Question: I'm trying to put two views on my Activity, but I just need show them when the Keyboard is open. How can I do that?
I was looking for a tutorial or something but I find more about iOS than Android. Also I put a toolbar as the last one element on my layout, but it doesn't work. I would like to know if exists something like "android:above_keyboard"... I don't know.
Thanks.
Edid to add an example:

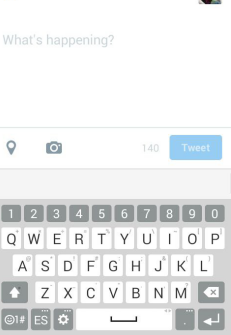
Answer: You must implement a listener to catch when thekeyboard hides or shows:
'''
@Override
public void onConfigurationChanged(Configuration newConfig) {
super.onConfigurationChanged(newConfig);
// Checks whether a hardware keyboard is available
if (newConfig.hardKeyboardHidden == Configuration.HARDKEYBOARDHIDDEN_NO) {
Log.d(getClass().getName(), "KEYBOARD VISIBLE");
yourView.setVisible(yourView.VISIBLE);
} else if (newConfig.hardKeyboardHidden == Configuration.HARDKEYBOARDHIDDEN_YES) {
Log.d(getClass().getName(), "KEYBOARD HIDDEN");
yourView.setVisible(yourView.INVISIBLE);
}
}
'''
Regarding the position of the last toolbar, I'm not sure what you mean. Could you elaborate further?